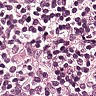
Metastatic tissue present: no